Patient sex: M
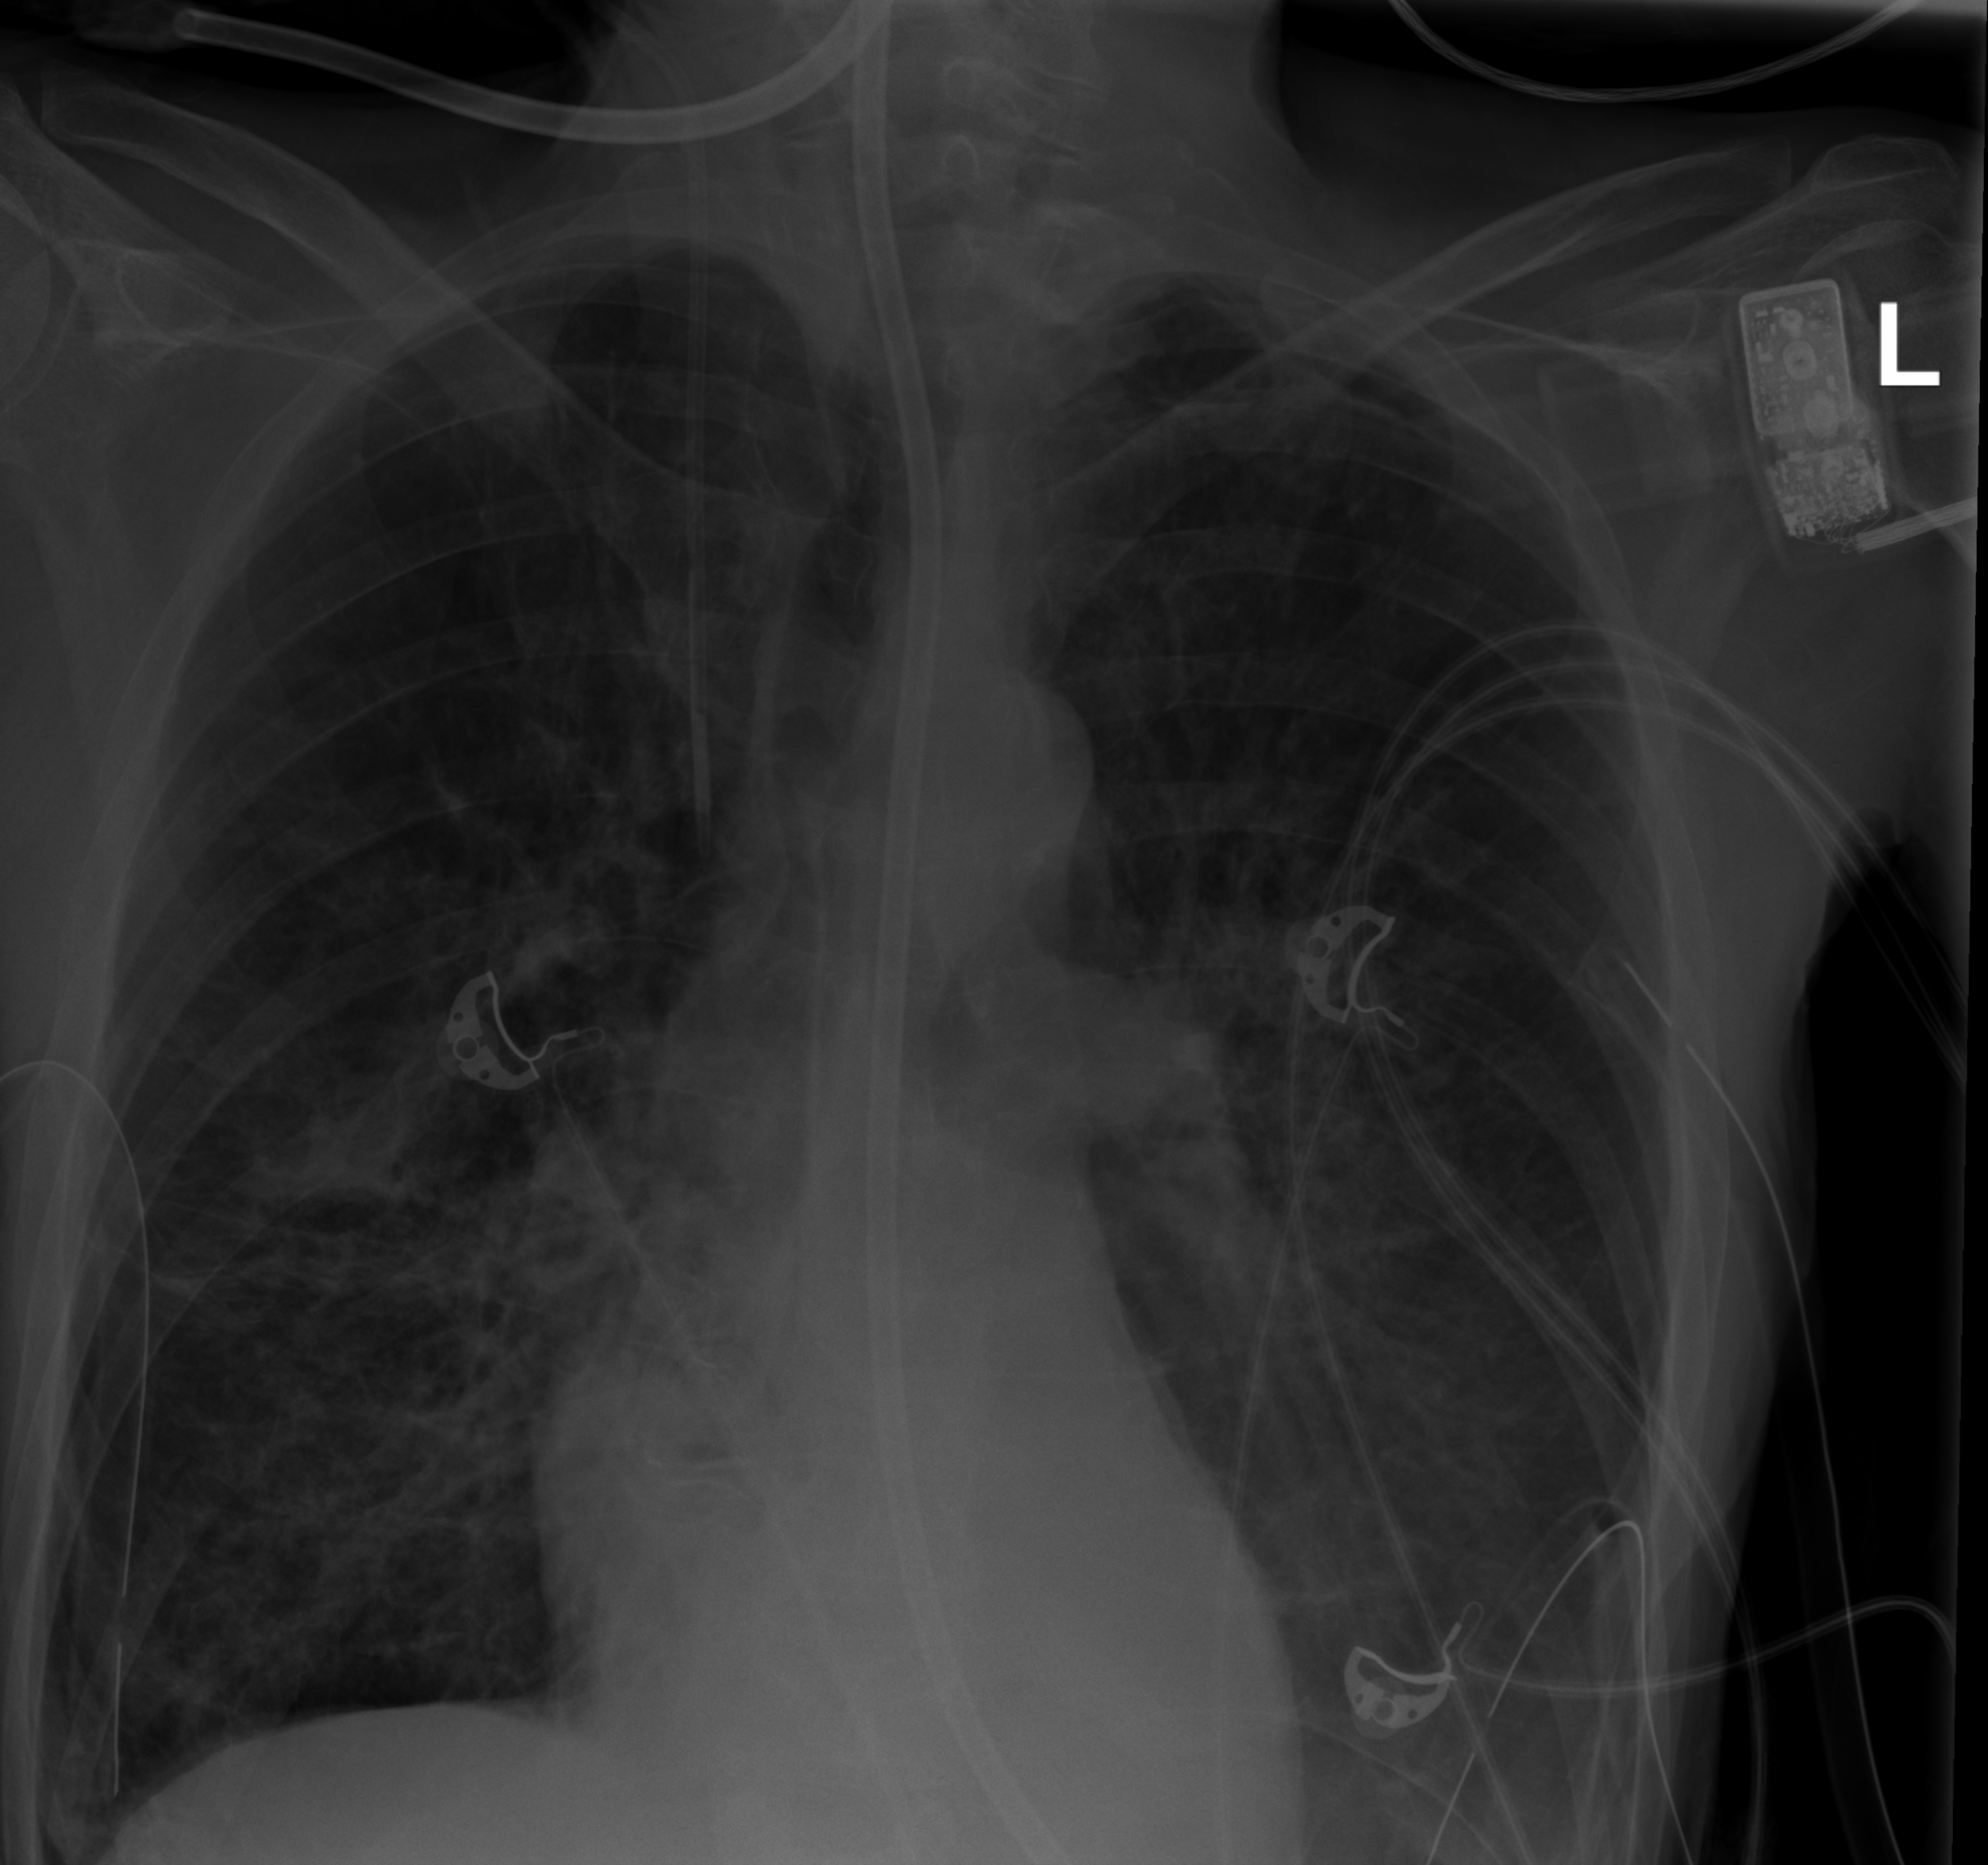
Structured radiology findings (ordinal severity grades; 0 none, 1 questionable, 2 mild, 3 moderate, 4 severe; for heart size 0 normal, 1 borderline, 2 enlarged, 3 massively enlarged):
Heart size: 0
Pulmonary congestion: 0
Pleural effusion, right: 2
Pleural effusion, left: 2
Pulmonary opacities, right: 2
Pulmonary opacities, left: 2
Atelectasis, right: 2
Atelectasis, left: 2